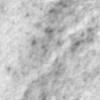
Label: no_change